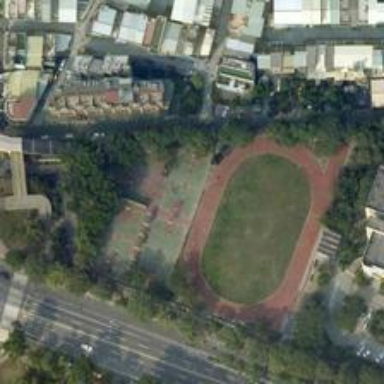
The streets and the dense house form this area, and the court is located here .